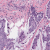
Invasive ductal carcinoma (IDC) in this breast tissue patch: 1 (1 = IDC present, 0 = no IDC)